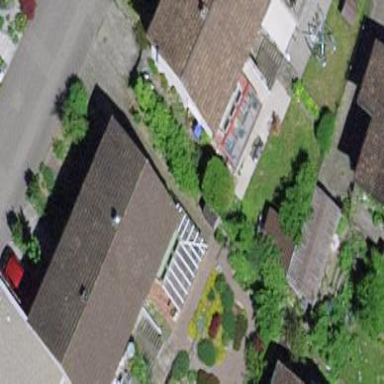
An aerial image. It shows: Semi-detached house with gabled roof.